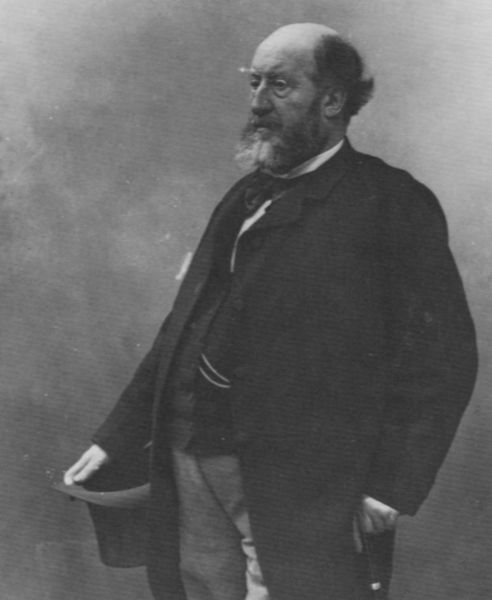
Titel: Émile Augier (1820-1889), Dramatiker
Künstler: Atelier Nadar
Institution: unbekannt
Schlagwörter: hand, mann, schatten, finger, frisur, grau, haar, hut, licht, ohr, profil, schwarz, stirn, weiss, schleife, zylinder, alt, bart, hemd, hose, jacke, mütze, kleidung, kragen, mensch, vollbart, hände, portrait, porträt, haare, mantel, pose, adel, augenbrauen, ohren, stock, alter mann, gehstock, stab, kette, weis, hohe, frack, dick, glatze, atelier, bauch, fliege, gehrock, weste, foto, fotografie, photographie, groß, halbglatze, photo, uhrenkette, uhrkette, halbprofil, wams, beleibt, wichtig, taschenuhr, fotographie, kräftig, würde, imposant, grauhaarig, hintergrung, mante, honoration, zylimder